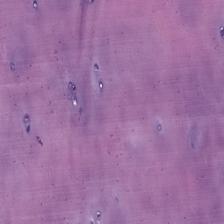
Label: Non-Tumor